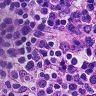
Metastatic tissue present: no